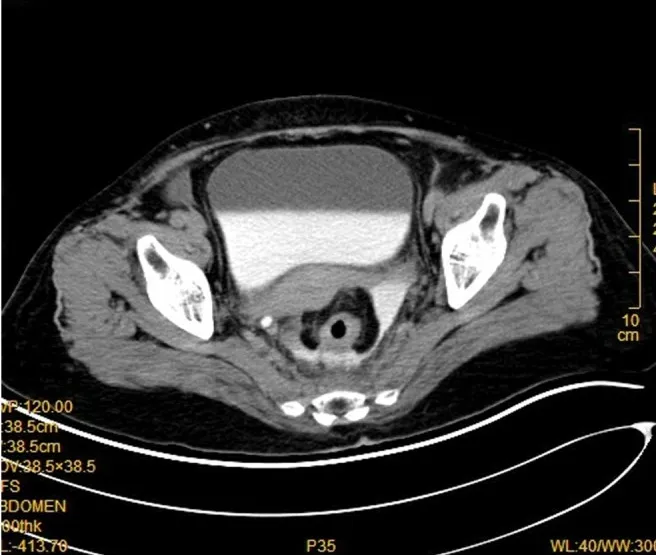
Contrast extravasation in the pelvis and around the descending colon.
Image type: radiology (ct)